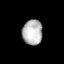
Tissue: lung
Cell type: Smooth muscle cells
Senescence score: 0.5807
Nuclear area (px): 494
Mean DAPI intensity: 183.204